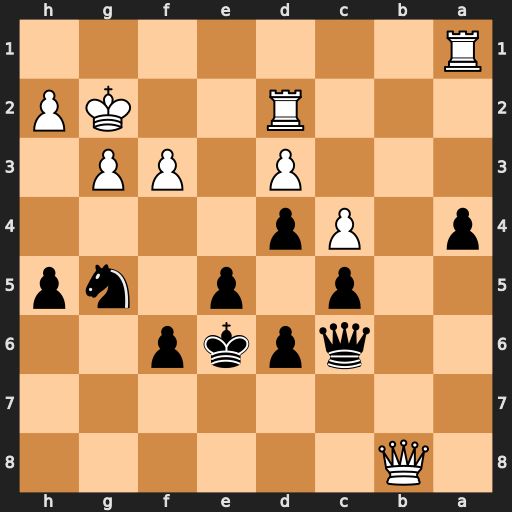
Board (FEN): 1Q6/8/2qpkp2/2p1p1np/p1Pp4/3P1PP1/3R2KP/R7
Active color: b
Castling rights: -
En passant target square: -
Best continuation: Qxf3+ Kg1 Nh3#